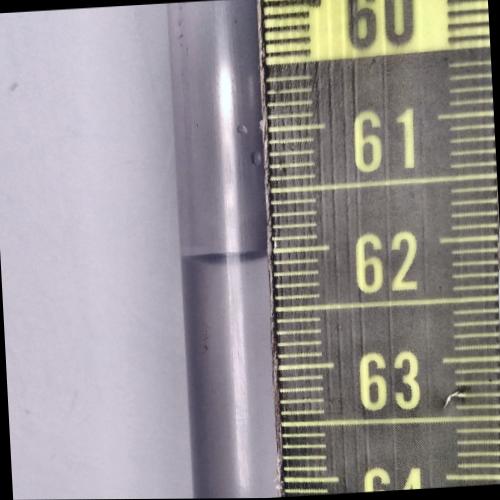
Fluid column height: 62.0 cm